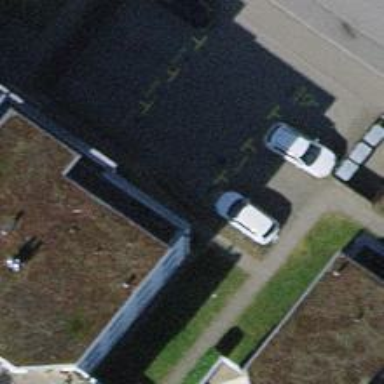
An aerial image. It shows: Parking aisle with paving stones surface.